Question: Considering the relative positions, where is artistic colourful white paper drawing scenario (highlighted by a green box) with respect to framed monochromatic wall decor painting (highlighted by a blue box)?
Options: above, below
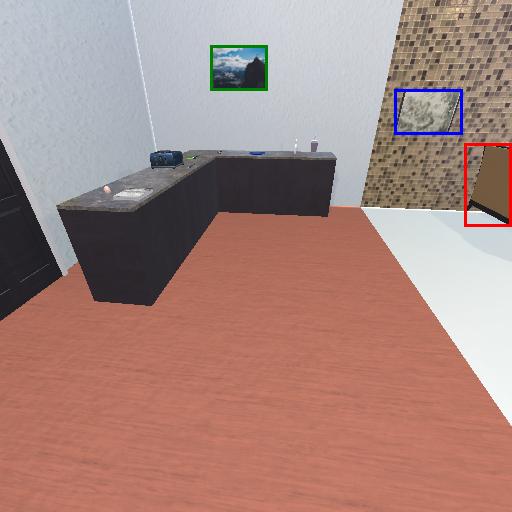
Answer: above